Question: I am using some custom Item Meta for products sold on my WooCommerce store. I am looking for a way to hide the item meta from showing up on the Admin Order page, under the order items section.
I am using underscores for the meta name, however the meta is still showing up.
You can see in the attached image what I mean...
Thoughts?

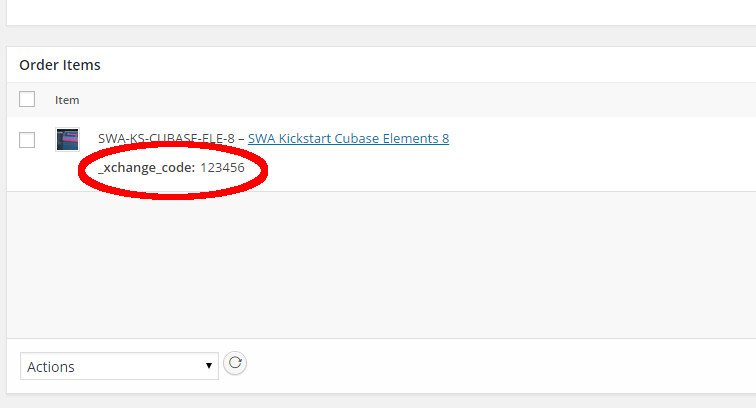
Answer: You can try this:
'''
function custom_woocommerce_hidden_order_itemmeta($arr) {
$arr[] = '_xchange_code';
return $arr;
}
add_filter('woocommerce_hidden_order_itemmeta', 'custom_woocommerce_hidden_order_itemmeta', 10, 1);
'''